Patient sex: M
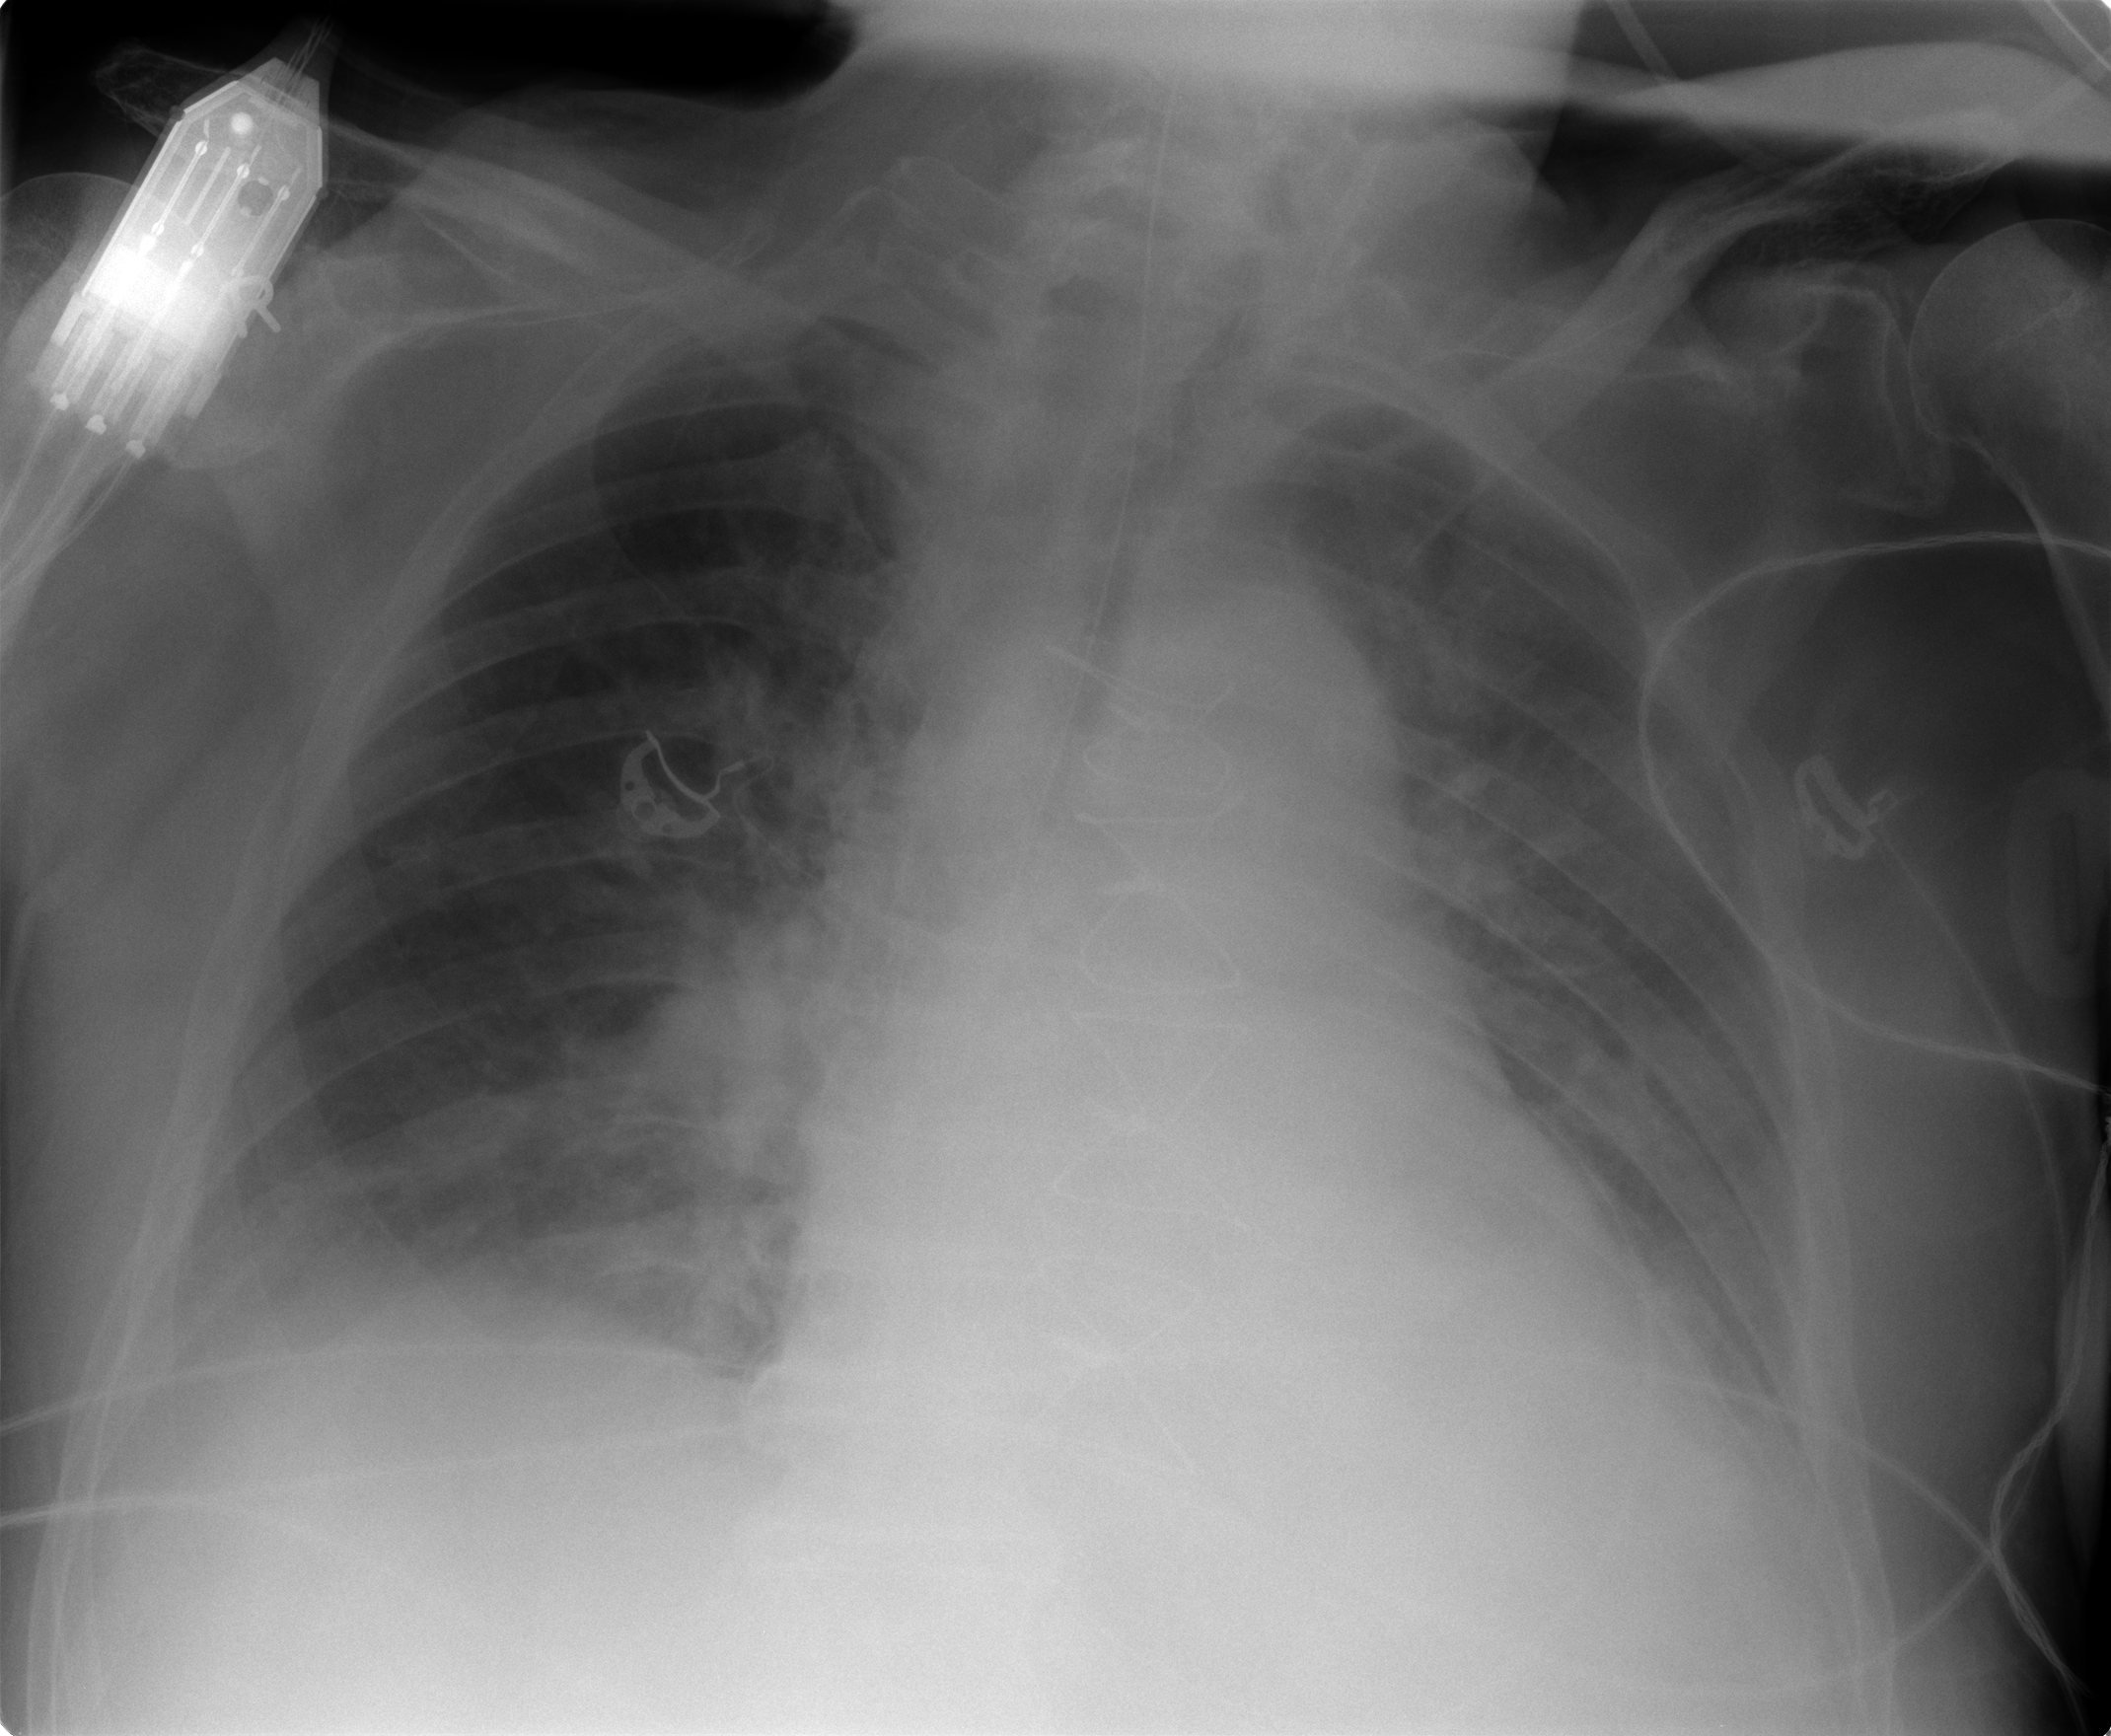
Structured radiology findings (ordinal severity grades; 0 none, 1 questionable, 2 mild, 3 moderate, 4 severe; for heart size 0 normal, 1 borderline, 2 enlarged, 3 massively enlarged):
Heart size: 2
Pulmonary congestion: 2
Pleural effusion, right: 2
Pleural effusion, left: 2
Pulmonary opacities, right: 0
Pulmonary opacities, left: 1
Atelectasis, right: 2
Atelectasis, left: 2